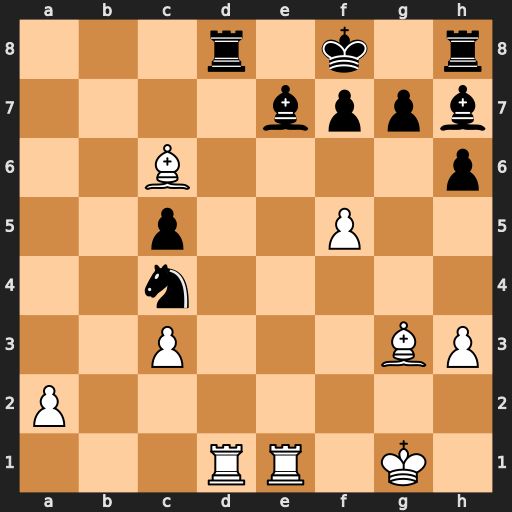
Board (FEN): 3r1k1r/4bppb/2B4p/2p2P2/2n5/2P3BP/P7/3RR1K1
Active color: w
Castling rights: -
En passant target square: -
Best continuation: Rxd8+ Bxd8 Re8#